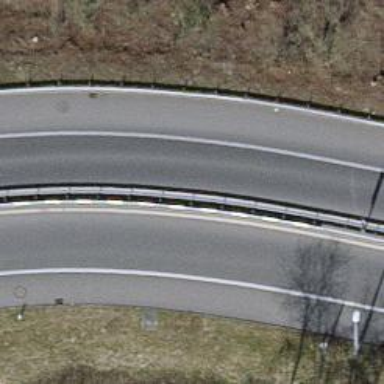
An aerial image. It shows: Asphalt motorway link.